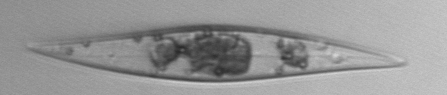
Label: Pleurosigma